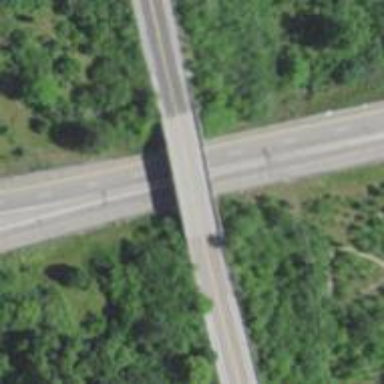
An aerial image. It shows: Secondary road bridge with asphalt surface. It has shared cycleway.